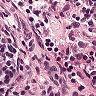
Metastatic tissue present: no